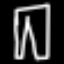
Label: pants